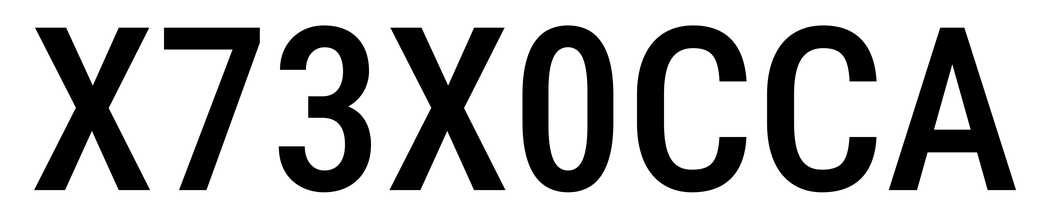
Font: Roboto_Condensed_Medium